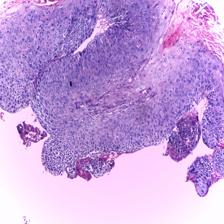
Diagnosis: OSCC